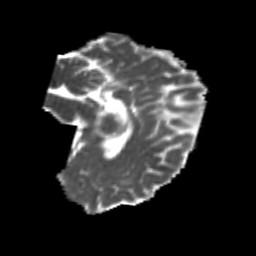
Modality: MD
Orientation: sagittal
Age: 20
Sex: female
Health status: healthy
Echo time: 0.074 s